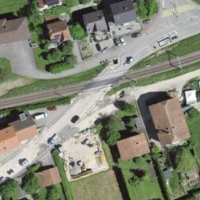
EUNIS habitat code: 54
Species observed at this site:
Geranium sanguineum